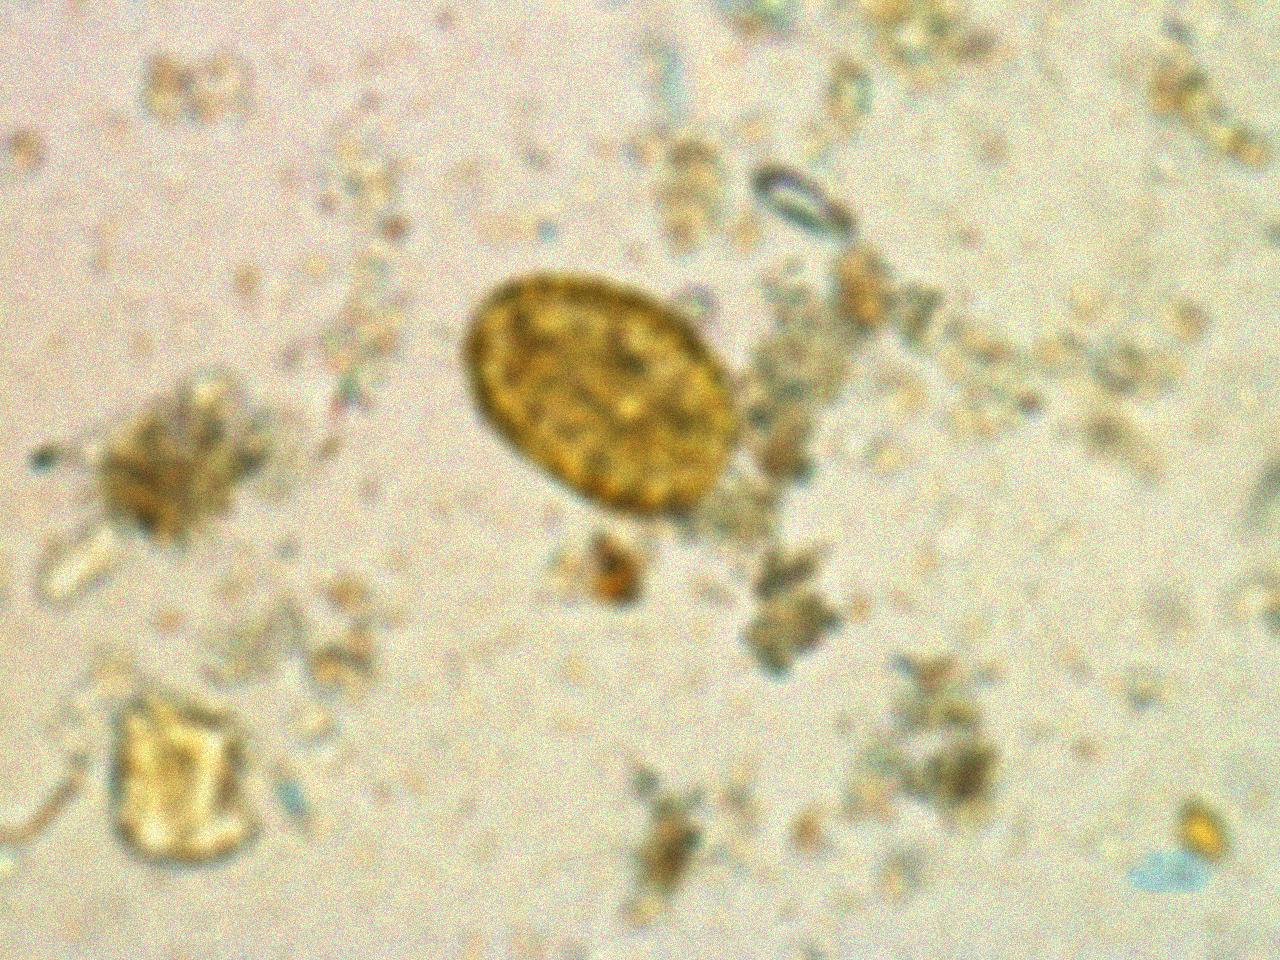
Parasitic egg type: Ascaris lumbricoides